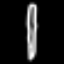
Label: pencil